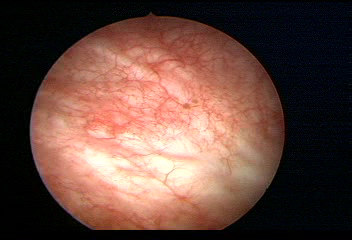
Modality: WLC
Class: Normal mucosa
Bladder cancer association: No